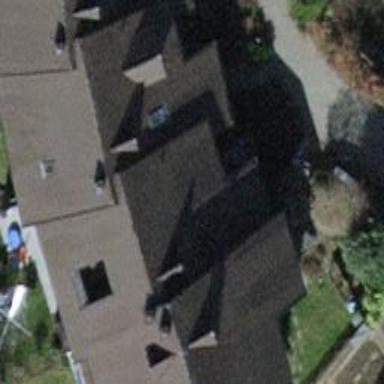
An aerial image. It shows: Terrace building.